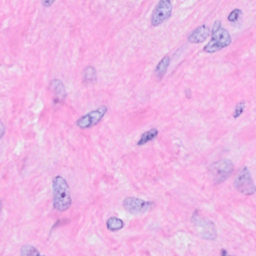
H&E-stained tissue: Breast